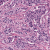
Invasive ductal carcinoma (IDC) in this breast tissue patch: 1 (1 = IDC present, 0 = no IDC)